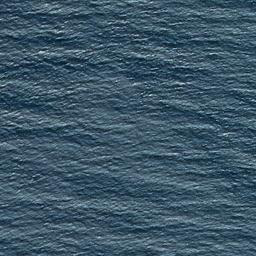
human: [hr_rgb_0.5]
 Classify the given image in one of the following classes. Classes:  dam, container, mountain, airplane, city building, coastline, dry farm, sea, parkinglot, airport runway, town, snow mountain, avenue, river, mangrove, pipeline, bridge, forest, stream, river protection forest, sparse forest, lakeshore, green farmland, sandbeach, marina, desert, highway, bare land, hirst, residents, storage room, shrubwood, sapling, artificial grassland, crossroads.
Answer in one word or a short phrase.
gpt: sea